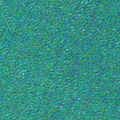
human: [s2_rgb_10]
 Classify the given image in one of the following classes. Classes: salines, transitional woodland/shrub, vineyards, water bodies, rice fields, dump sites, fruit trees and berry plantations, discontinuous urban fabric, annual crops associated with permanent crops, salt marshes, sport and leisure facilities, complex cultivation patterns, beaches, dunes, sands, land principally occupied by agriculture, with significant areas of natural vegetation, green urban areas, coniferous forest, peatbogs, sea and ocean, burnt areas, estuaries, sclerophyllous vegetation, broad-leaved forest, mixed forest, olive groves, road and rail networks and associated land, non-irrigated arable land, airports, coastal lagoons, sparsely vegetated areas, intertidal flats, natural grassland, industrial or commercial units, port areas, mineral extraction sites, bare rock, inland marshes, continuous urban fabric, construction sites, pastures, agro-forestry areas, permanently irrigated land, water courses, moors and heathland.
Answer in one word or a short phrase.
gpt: sea and ocean